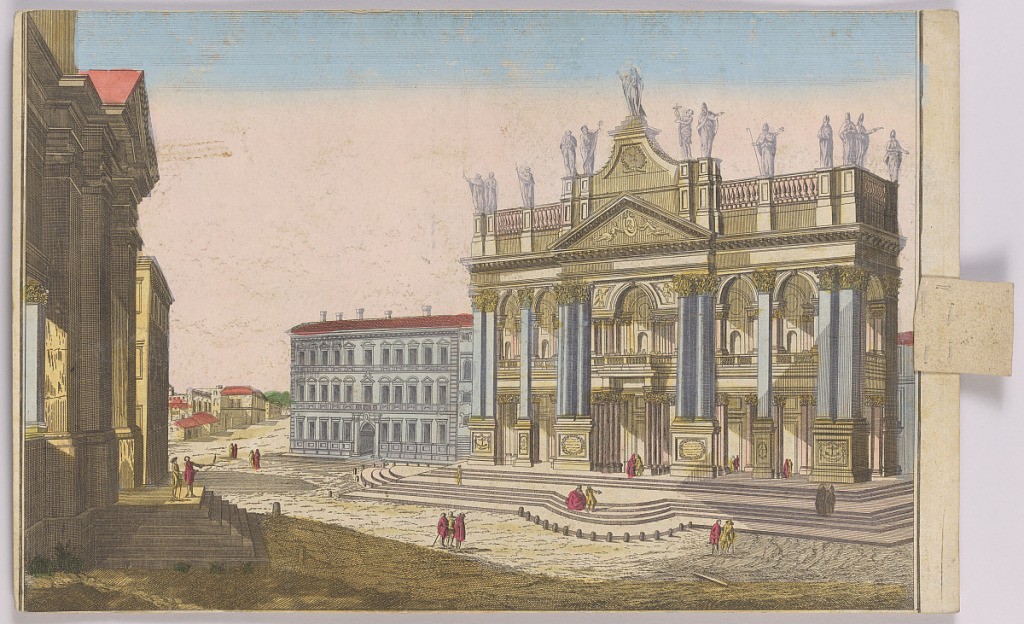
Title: Peep-Show Print
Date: mid-18th century
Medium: Engraving and brush and wash on paper
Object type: Print
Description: Peep-show print